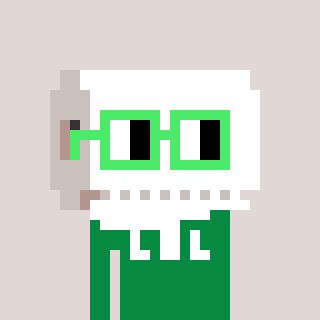
a pixel art character with square light green glasses, a toiletpaper-full-shaped head and a green-colored body on a warm background